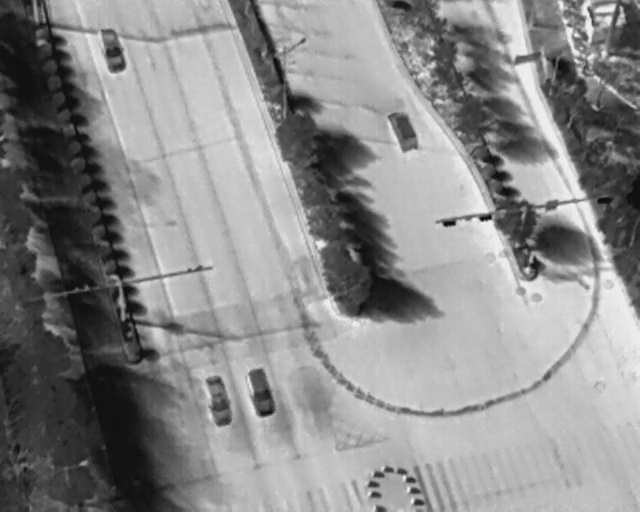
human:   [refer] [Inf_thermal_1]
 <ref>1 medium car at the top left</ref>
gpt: <box>[[13, 8, 21, 11, 161]]</box>